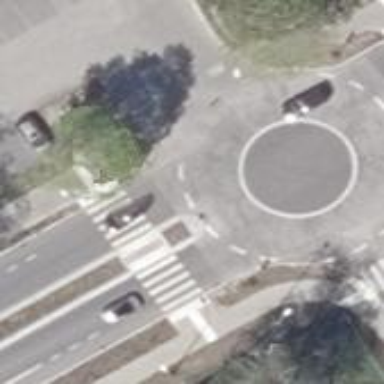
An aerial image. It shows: Secondary road with asphalt surface featuring roundabout. There is separate sidewalk along the road.